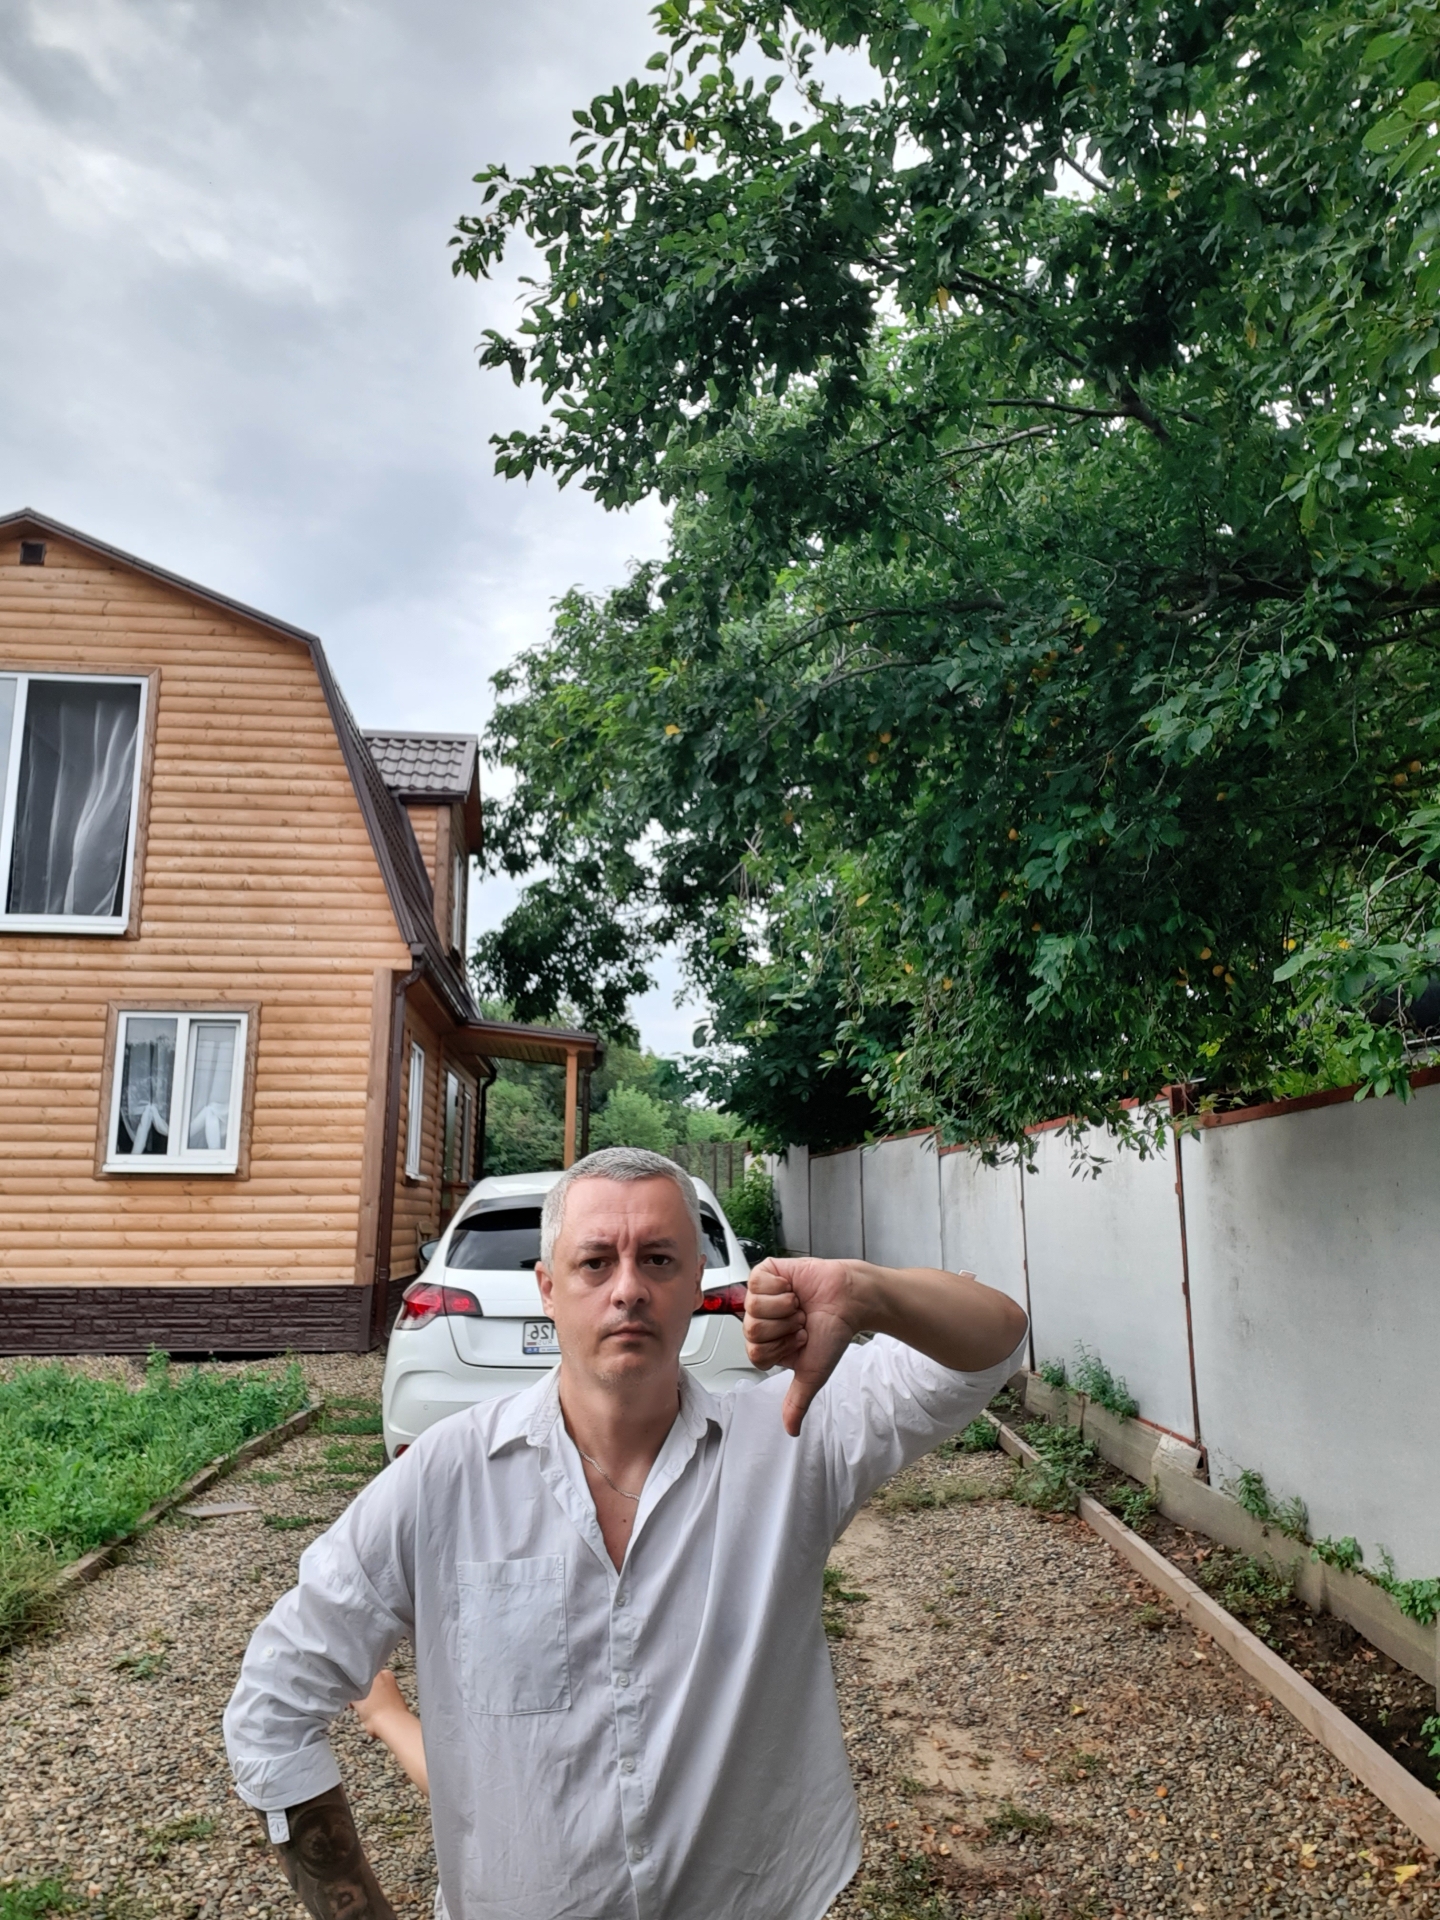
Label: clear